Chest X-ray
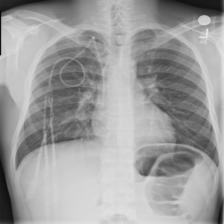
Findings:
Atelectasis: negative
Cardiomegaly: negative
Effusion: negative
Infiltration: negative
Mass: negative
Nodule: negative
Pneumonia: negative
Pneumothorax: negative
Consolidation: negative
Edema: negative
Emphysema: negative
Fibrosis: negative
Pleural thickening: negative
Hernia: negative